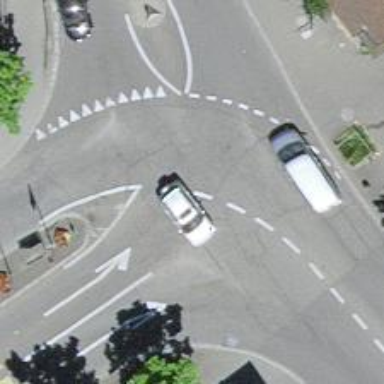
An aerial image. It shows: Mini roundabout on the road.